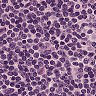
Metastatic tissue present: no